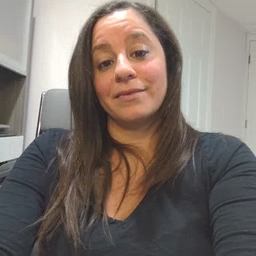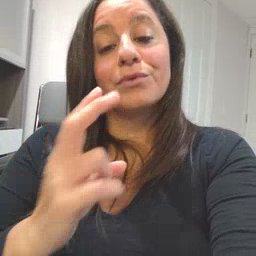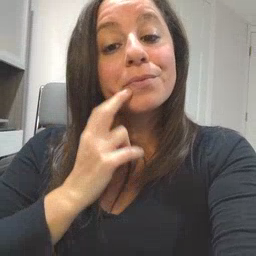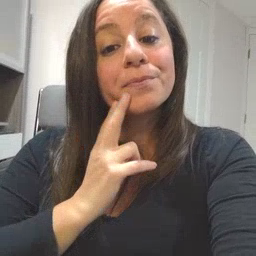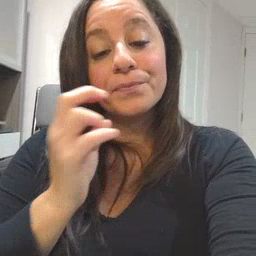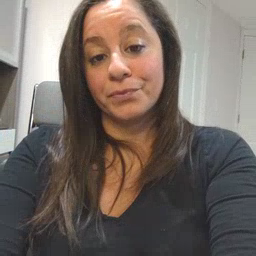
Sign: gum